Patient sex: F
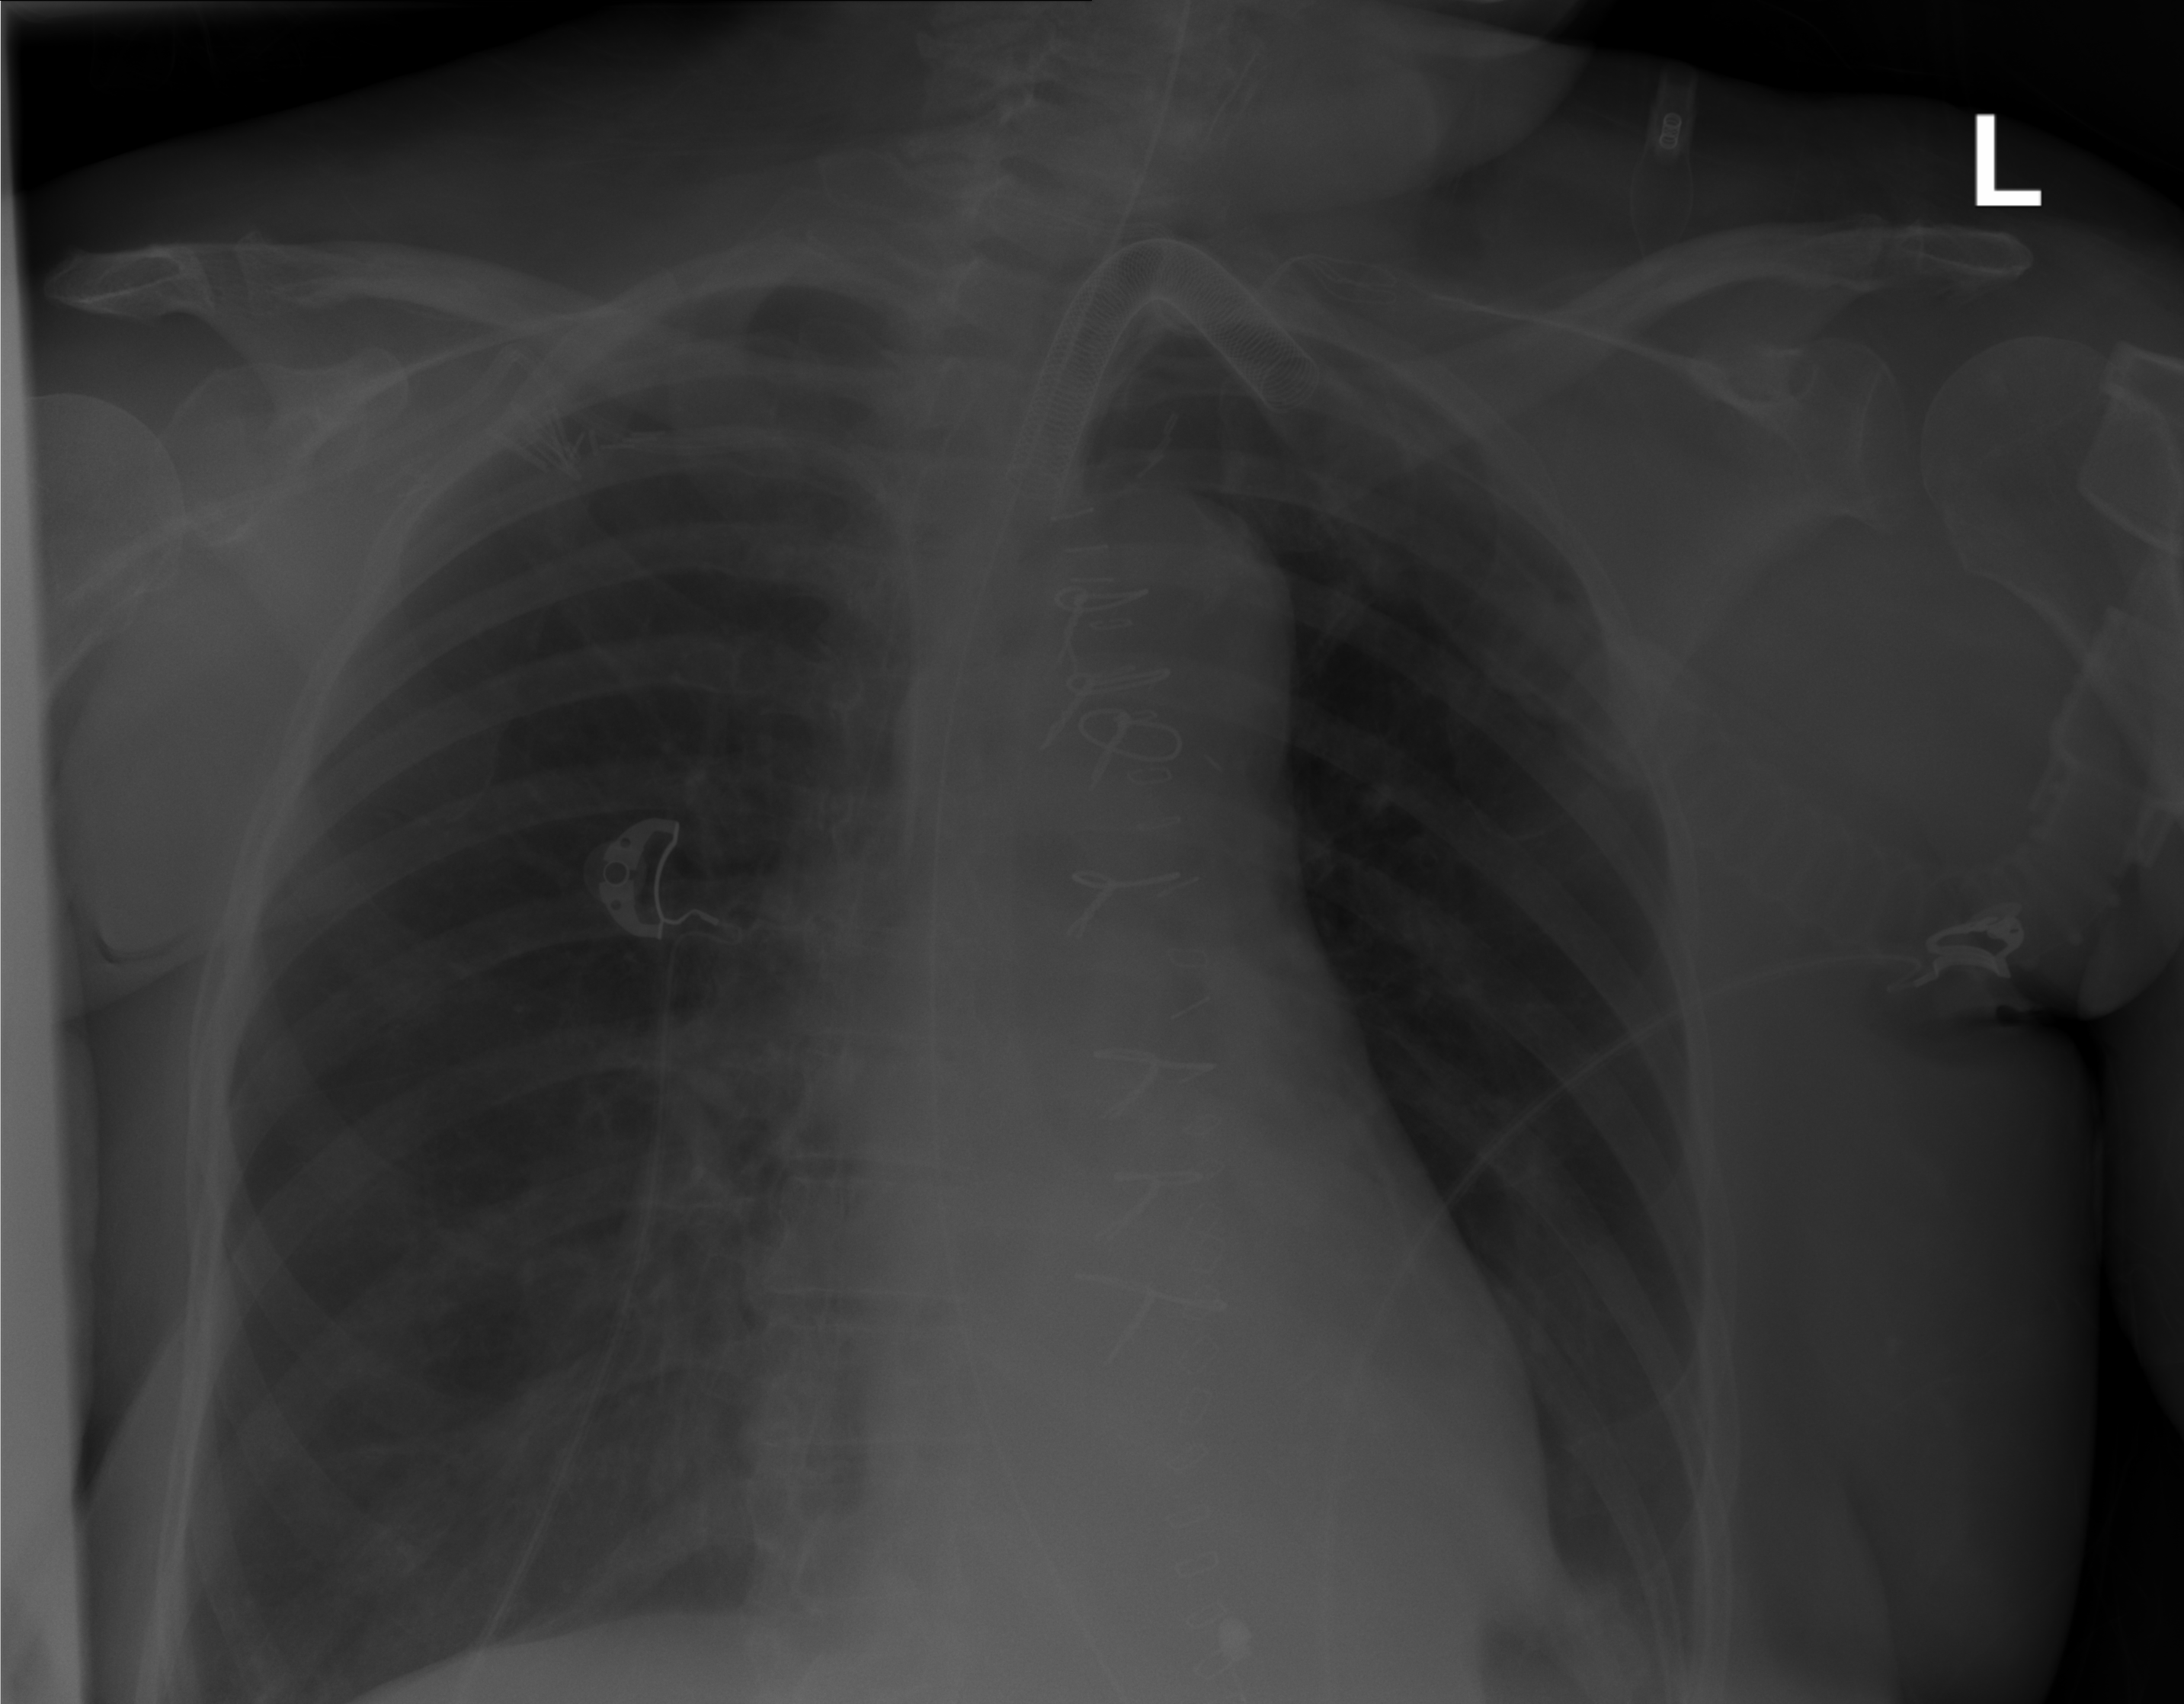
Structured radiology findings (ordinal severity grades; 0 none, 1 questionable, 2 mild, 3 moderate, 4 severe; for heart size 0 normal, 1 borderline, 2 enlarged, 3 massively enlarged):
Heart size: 1
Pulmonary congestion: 0
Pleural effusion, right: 0
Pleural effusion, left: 2
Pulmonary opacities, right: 0
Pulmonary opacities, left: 0
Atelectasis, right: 0
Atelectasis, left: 2